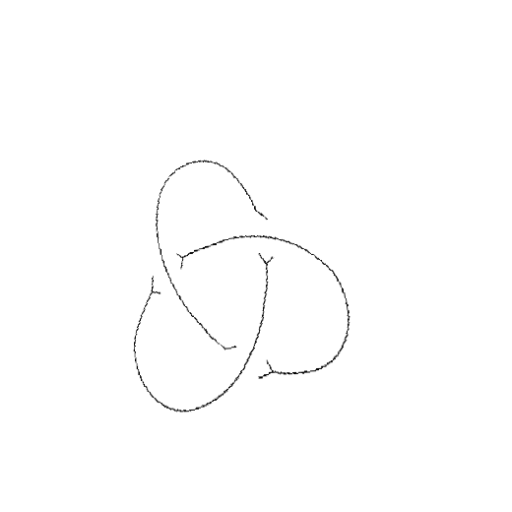
Crossing number: 3